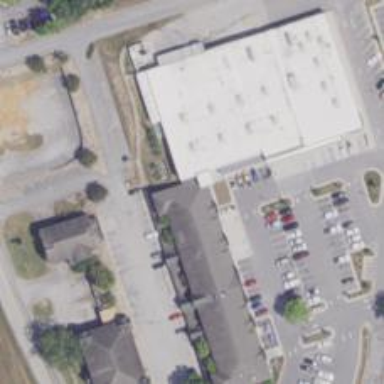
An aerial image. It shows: Pharmacy providing healthcare services.